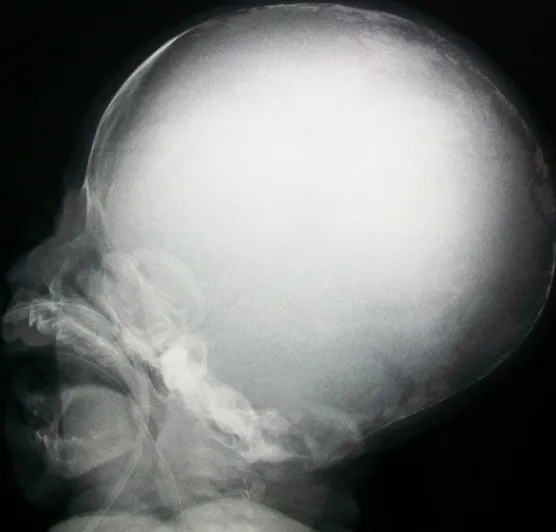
Skull: poor mineralization, wormian bones.
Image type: radiology (x_ray)